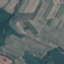
Land use / land cover: PermanentCrop